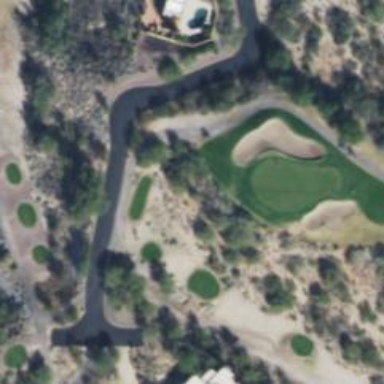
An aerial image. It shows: Golf tee.